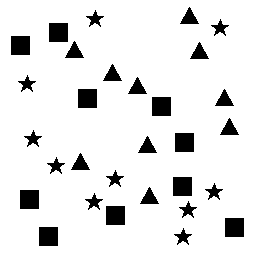
Squares: 10
Triangles: 10
Stars: 10
Total shapes: 30